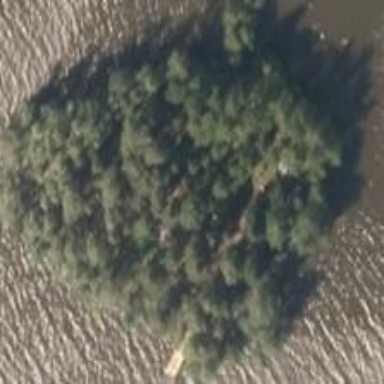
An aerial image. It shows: Island.